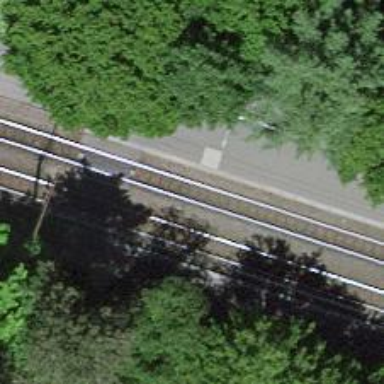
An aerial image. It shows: Tram stop with public transport connection.